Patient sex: M
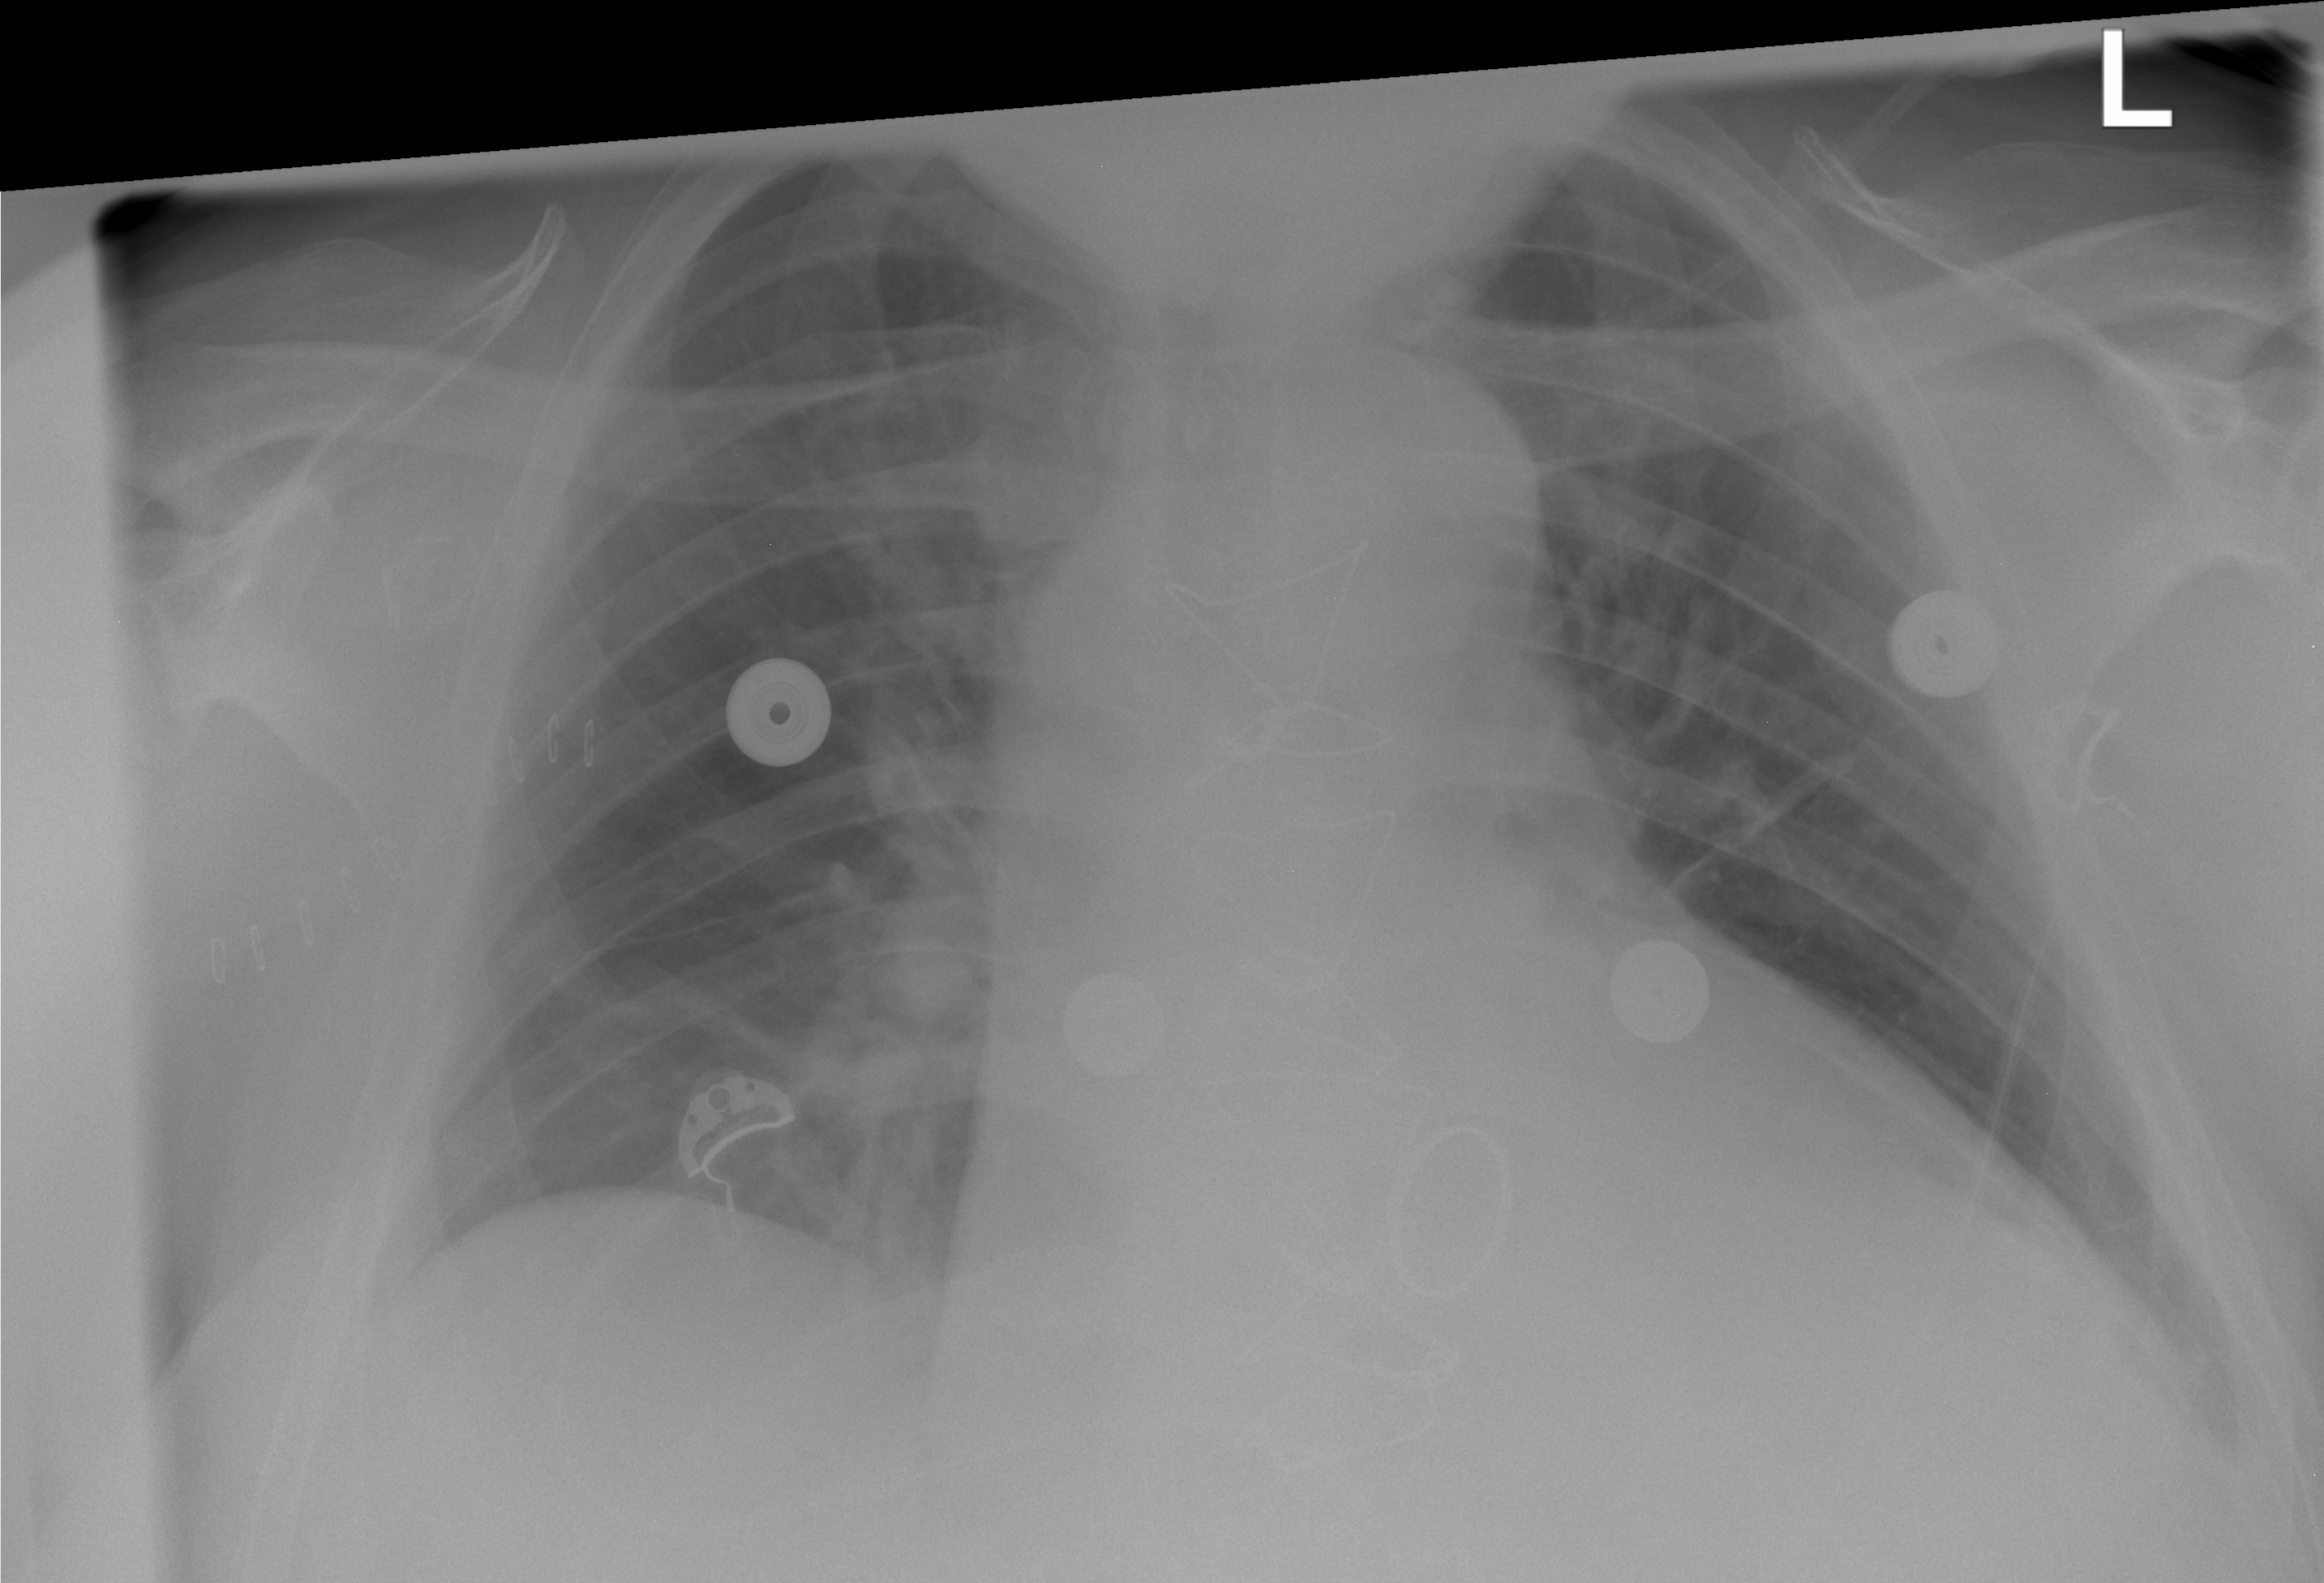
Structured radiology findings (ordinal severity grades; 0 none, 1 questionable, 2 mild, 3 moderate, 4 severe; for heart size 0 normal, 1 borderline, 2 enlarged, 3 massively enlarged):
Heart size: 2
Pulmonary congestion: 2
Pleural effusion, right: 0
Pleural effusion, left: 1
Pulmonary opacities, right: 1
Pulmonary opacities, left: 0
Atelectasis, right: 2
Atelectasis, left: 2